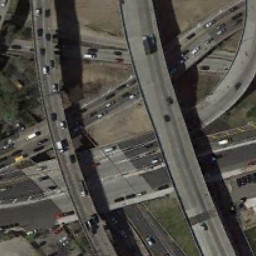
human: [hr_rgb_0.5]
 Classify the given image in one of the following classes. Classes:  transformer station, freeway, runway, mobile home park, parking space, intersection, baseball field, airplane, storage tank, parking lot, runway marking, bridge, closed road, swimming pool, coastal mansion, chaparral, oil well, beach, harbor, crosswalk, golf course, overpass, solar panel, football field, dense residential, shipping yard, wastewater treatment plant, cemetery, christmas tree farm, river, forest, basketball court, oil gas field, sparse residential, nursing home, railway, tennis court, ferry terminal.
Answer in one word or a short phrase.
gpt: overpass